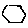
Label: hexagon